Field crop: maize
Growth stage: 1
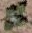
Species: chenopodium